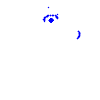
Particle: pion